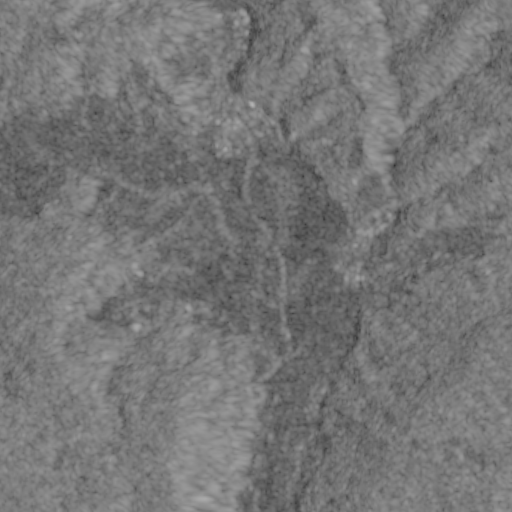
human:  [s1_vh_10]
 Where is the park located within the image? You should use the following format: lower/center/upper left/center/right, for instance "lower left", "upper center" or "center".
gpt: The park is located in the upper center of the image.
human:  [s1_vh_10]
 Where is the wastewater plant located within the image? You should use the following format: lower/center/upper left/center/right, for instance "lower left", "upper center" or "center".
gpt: The wastewater plant is located in the center of the image.
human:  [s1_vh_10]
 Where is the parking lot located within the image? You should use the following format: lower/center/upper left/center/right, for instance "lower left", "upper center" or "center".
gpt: There is no parking lot in the image.

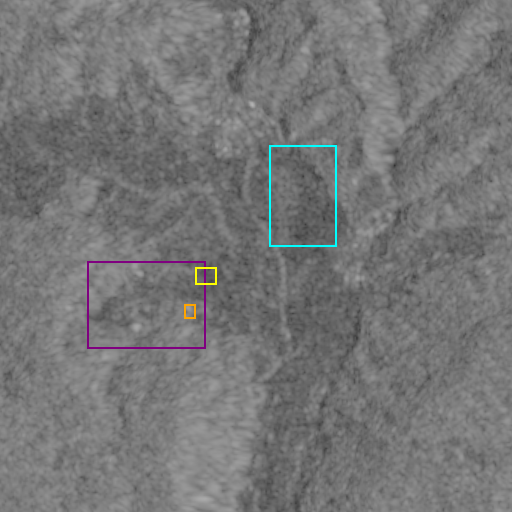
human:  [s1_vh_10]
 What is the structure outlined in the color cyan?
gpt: The structure outlined in cyan is a crop field.
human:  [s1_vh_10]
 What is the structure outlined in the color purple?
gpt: The structure outlined in purple is a landfill.
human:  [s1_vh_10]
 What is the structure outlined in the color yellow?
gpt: The structure outlined in yellow is a park.
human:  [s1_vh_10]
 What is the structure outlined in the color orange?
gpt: The structure outlined in orange is a wastewater plant.
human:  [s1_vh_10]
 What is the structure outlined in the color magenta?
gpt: There is no magenta outline.